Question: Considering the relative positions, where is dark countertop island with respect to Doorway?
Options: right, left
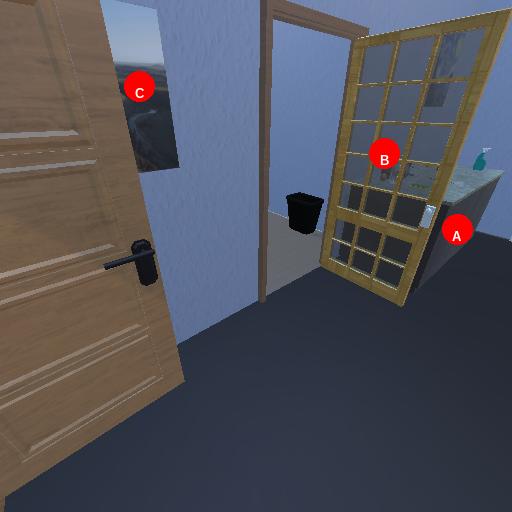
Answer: right